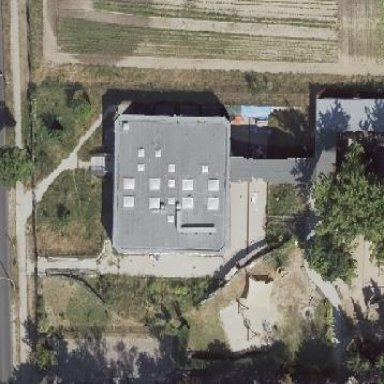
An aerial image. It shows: Flat roof kindergarten building.